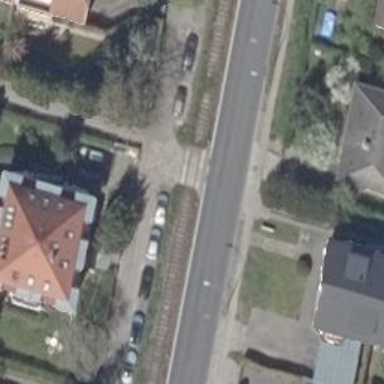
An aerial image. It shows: Uncontrolled level crossing for the railway.